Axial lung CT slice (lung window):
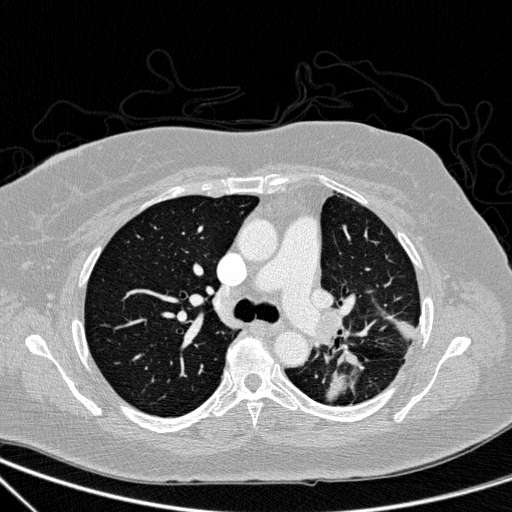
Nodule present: yes
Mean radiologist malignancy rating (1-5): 4